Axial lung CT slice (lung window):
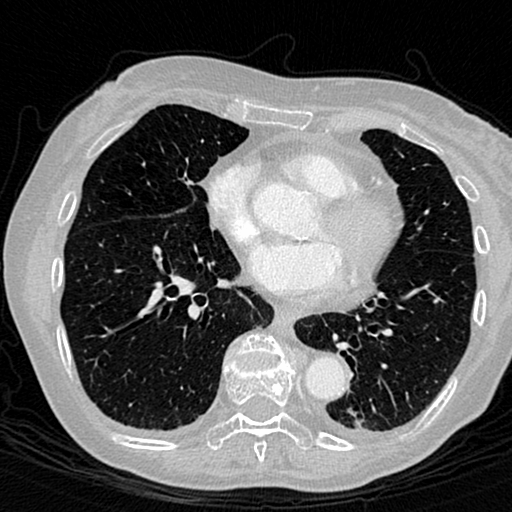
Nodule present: no